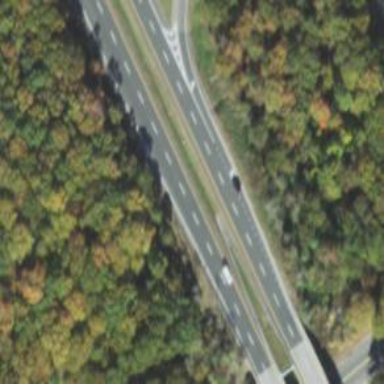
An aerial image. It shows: Trunk highway.